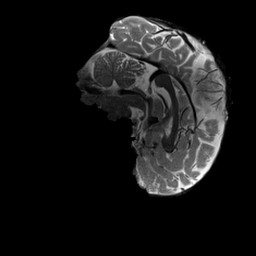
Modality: T2w
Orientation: sagittal
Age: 23
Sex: male
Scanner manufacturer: siemens
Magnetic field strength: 3 T
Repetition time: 3.2 s
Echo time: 0.564 s